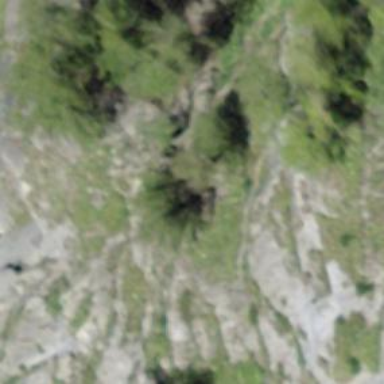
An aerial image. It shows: Natural cliff.